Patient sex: F
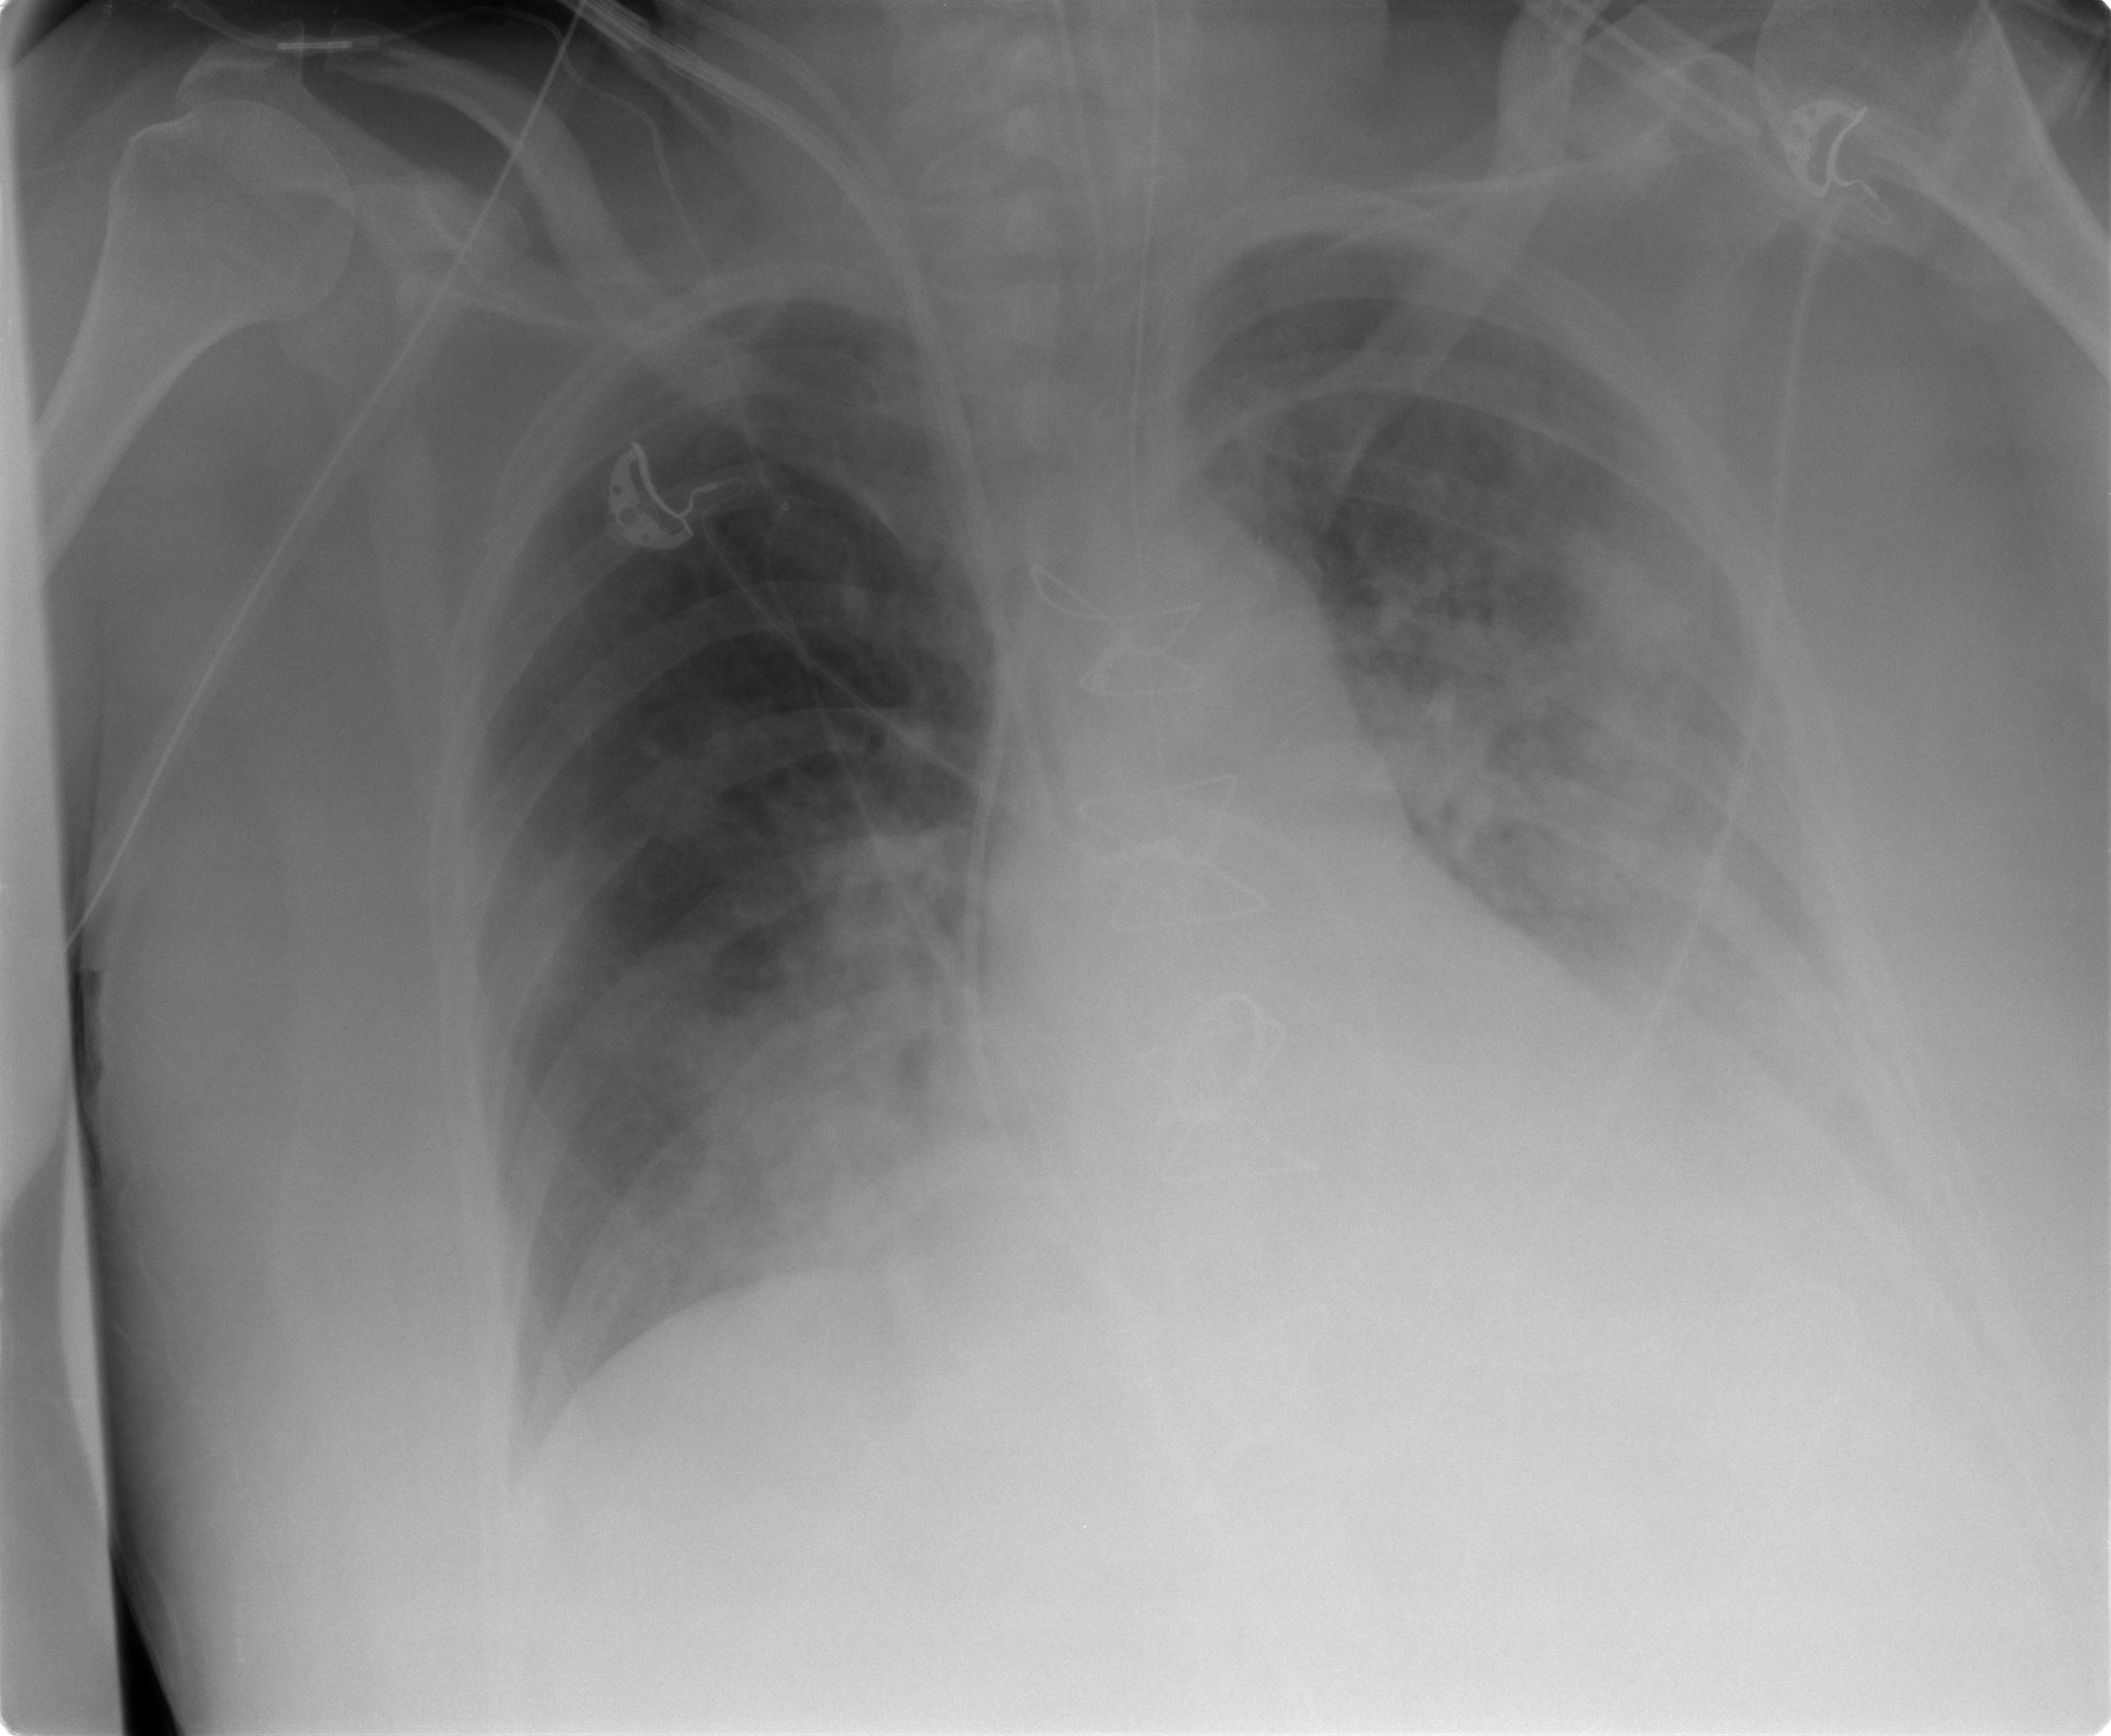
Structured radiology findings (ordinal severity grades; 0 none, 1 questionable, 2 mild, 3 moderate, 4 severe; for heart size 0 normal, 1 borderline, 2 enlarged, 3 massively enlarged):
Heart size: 0
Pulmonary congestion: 2
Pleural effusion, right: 0
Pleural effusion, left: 2
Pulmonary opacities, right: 3
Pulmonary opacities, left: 3
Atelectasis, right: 2
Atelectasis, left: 3